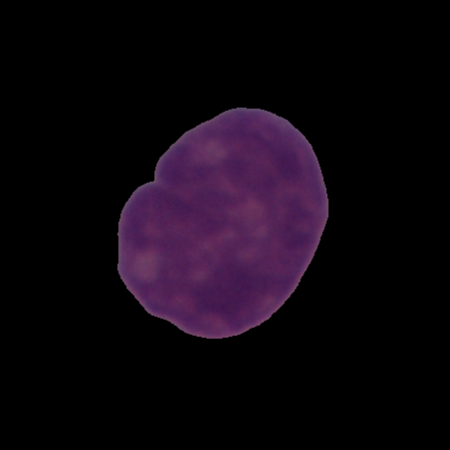
Label: healthy